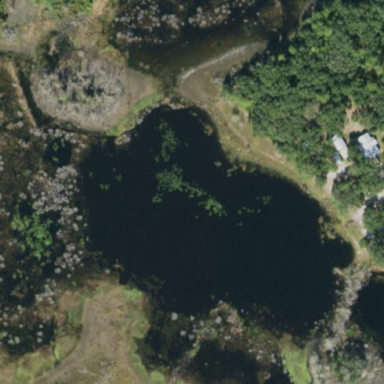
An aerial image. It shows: Beautiful wet meadow natural wetland.